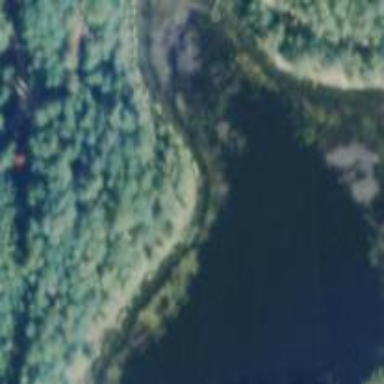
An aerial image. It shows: Serene view of water in the natural setting.